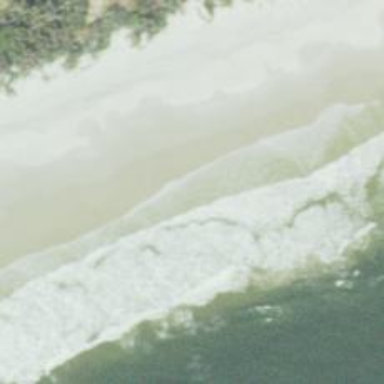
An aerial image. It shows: Scenic beach with natural beauty.